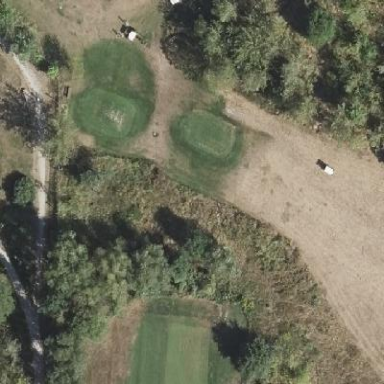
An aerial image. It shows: Rough area in golf course.